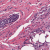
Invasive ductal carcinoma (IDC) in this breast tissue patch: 1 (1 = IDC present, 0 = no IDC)